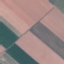
Land use / land cover: AnnualCrop